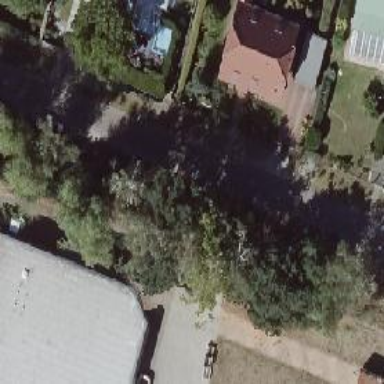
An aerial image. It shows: Residential road without sidewalk.